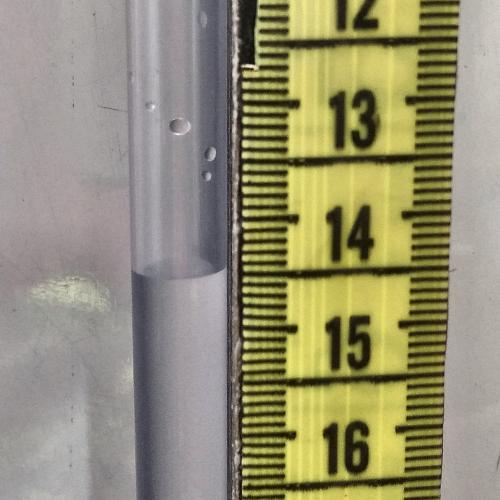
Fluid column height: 14.5 cm